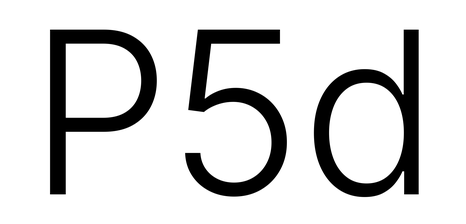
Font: Inter_Light